Question: I have 'UISplitViewController' with 'UITabBarController' as its master. 'UITabBarController' contains one 'UINavigationController' with 'UITableViewController' as its root (it is of my app).
After tapping on any cell in , in 'UISplitViewController''s detail part another 'UITableViewController' should be presented (let's call it ).

In landscape mode everything works OK.
But in portrait, whet I tap on cell in , the is presented modally, and not pushed, like it supposed to. Also, when rotating from landscape to portrait, the is presented instead of , and after I click on 's position to show , it is presented modally with no possibility to rotate or to go back.
Removing 'UITabBarController' and setting 'UINavigationController' as 'UISplitViewController''s master works as I want (in landscape mode we have | views side by side and in portrait mode controllers behave like they were on regular 'UINavigationController'). But then the 'UITabBarController' is gone.
- - 'UIStoryboardSegue''UISplitViewController''viewControllers'
What I want is to do it entirely in Storyboard (OK, custom segues doesn't count) - I want an elegant solution and I refuse to believe it's impossible.
Working on iOS 8 SDK, Xcode 6.2, iPhone 6 Plus
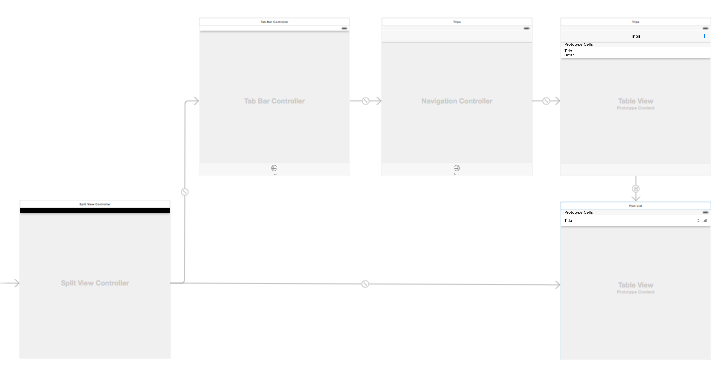
Answer: Unfortunately there is no solution to this one (as far as I've managed to accomplish). Hoping that Apple will eventually sort it out, but in the meantime, this is the :
- - 'perform'
'''
- (void)perform
{
MasterViewController *source = self.sourceViewController;
AppDelegate *appDelegate = [UIApplication sharedApplication].delegate;
UISplitViewController *splitViewController = appDelegate.splitViewController;
if ([splitViewController.viewControllers count] > 1) {
[source performSegueWithIdentifier:@"showDetail" sender:source];
if (appDelegate.masterPopoverController) {
[appDelegate.masterPopoverController dismissPopoverAnimated:YES];
}
} else {
[source performSegueWithIdentifier:@"showDetailSmallDevice" sender:source];
}
}
'''
- '[splitViewController.viewControllers count]'- 'showDetail''showDetailSmallDevice'
See the example:
<URL>